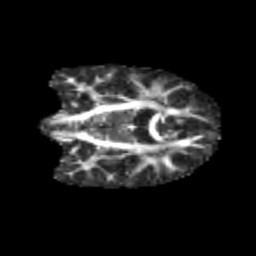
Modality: FA
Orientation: coronal
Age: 12
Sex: male
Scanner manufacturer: siemens
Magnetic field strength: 3 T
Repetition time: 3.8 s
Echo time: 0.07 s